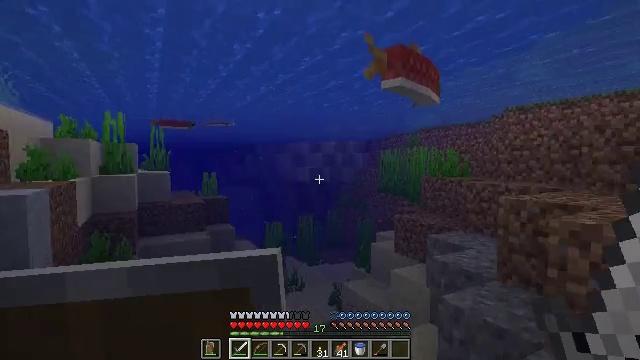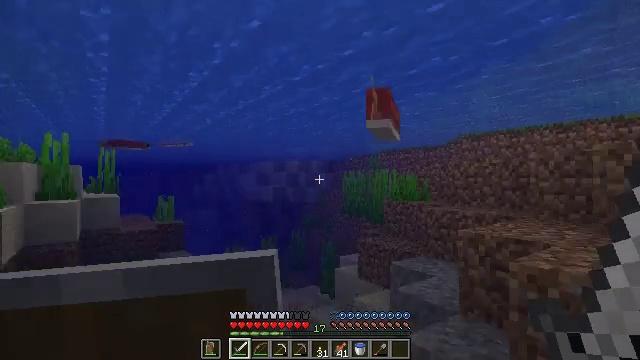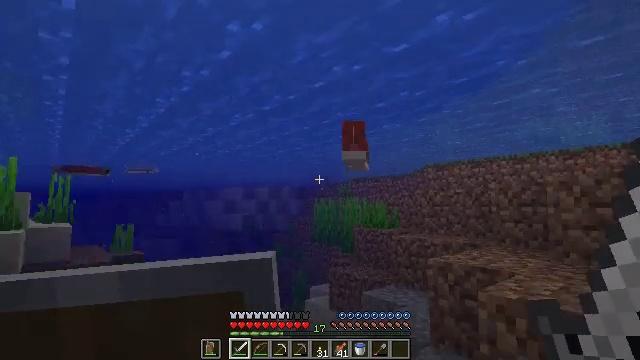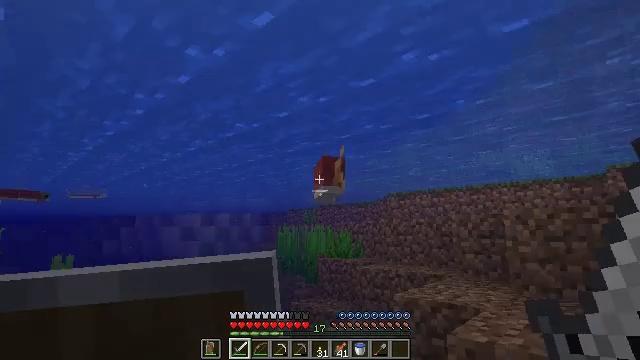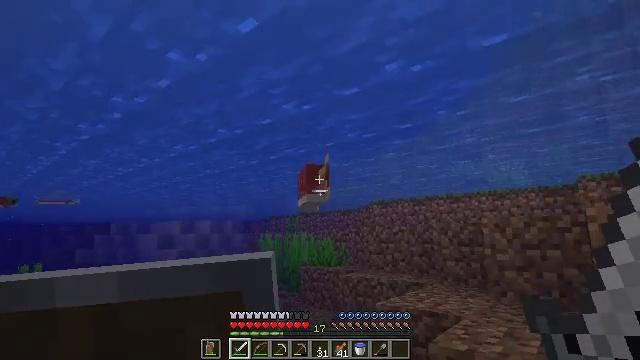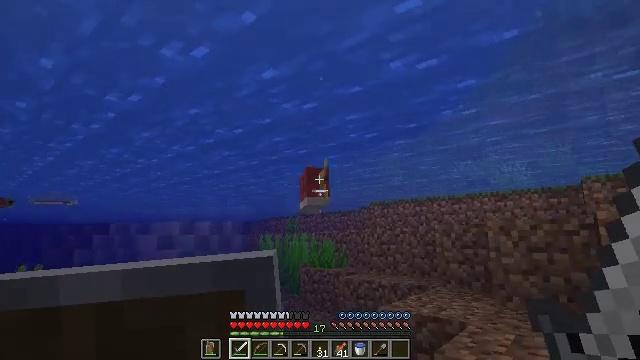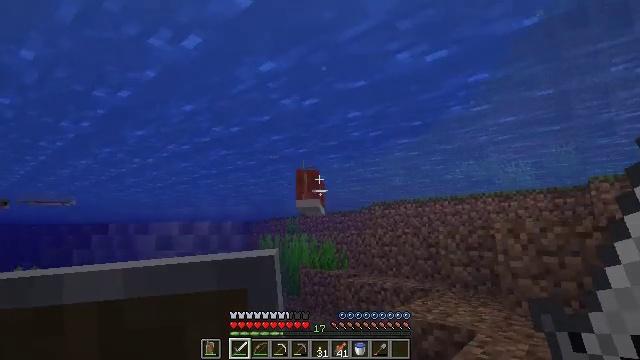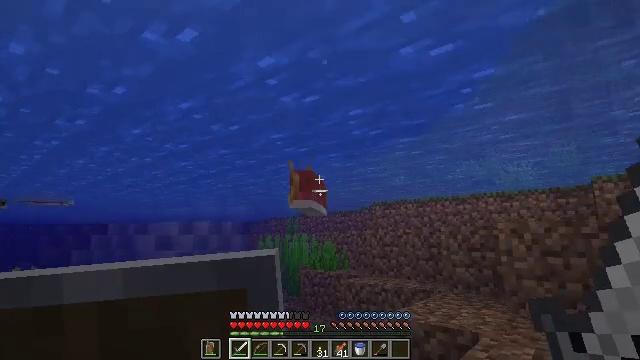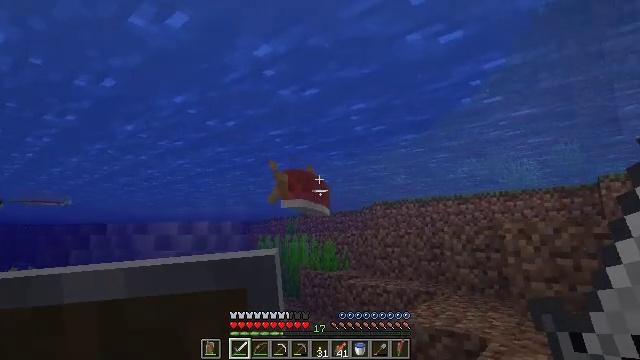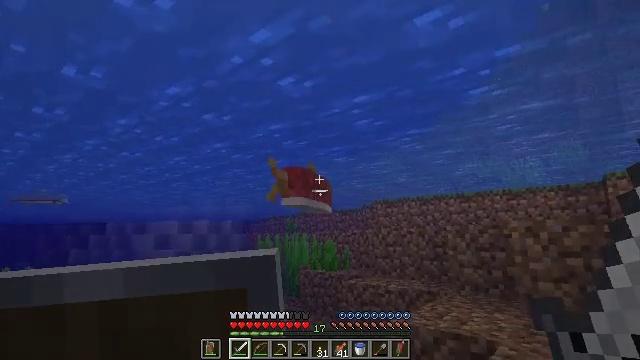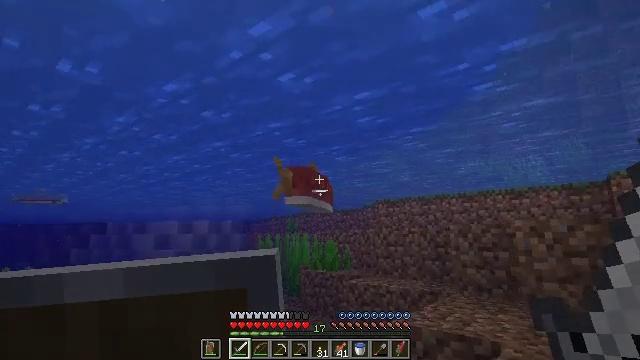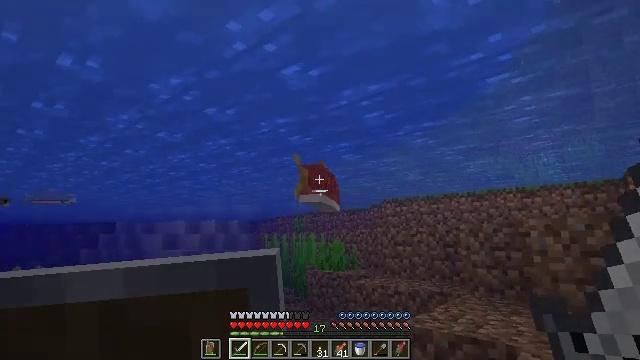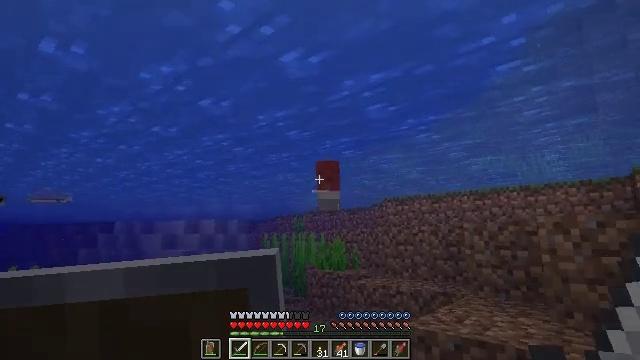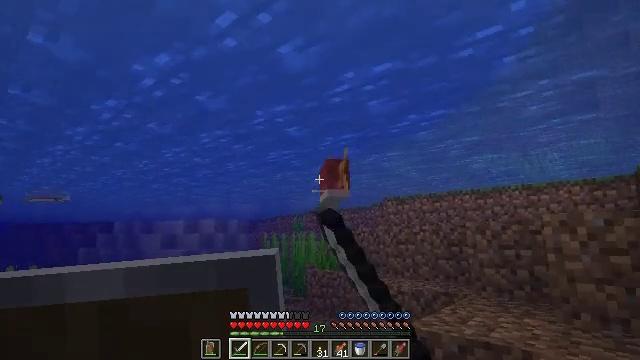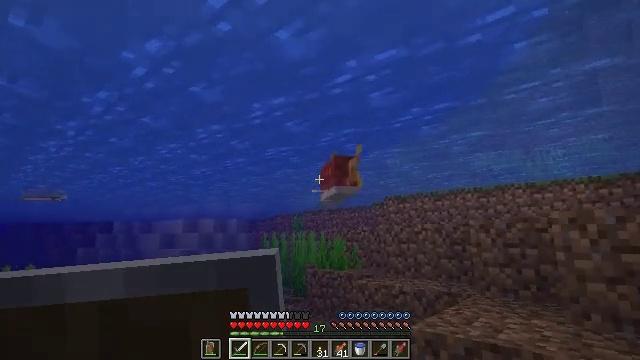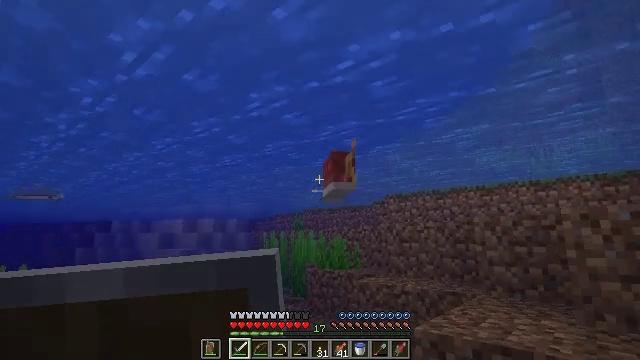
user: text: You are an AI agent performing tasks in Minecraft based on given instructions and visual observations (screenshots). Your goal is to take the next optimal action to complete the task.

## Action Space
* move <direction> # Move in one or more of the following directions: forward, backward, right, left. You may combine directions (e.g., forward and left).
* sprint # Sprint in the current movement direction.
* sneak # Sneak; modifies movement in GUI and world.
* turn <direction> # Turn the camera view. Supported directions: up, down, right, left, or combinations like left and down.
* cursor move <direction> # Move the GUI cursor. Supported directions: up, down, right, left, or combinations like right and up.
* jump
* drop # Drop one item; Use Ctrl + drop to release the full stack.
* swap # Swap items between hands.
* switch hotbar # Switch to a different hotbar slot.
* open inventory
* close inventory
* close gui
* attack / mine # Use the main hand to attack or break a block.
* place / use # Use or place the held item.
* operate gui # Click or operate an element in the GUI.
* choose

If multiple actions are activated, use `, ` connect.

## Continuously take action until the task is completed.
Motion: motion action
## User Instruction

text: Hunt a salmon.
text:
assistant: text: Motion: move forward, turn right and up
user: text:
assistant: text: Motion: move forward, turn right and up
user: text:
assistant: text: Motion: move forward, turn right and up
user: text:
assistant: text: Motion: move forward, turn right and up
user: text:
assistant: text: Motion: move forward
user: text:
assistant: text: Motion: move forward
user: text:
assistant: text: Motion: move forward
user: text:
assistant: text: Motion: move forward
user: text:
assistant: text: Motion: move forward
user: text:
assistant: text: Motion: move forward
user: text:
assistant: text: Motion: move forward, turn left
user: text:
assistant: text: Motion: move forward, attack / mine
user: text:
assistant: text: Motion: move forward, attack / mine
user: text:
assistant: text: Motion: move forward, attack / mine
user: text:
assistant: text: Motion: move forward, attack / mine
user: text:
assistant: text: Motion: move forward, attack / mine
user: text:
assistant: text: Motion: attack / mine